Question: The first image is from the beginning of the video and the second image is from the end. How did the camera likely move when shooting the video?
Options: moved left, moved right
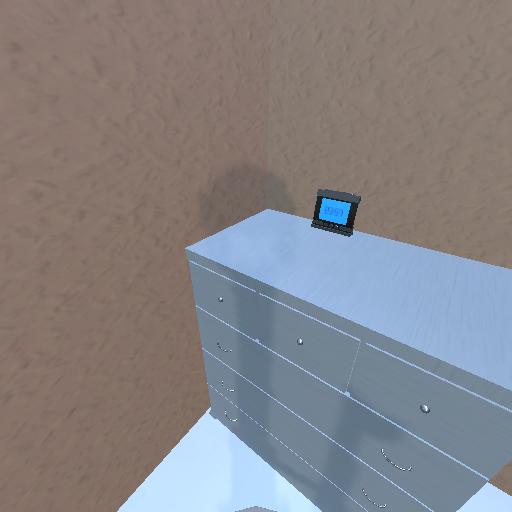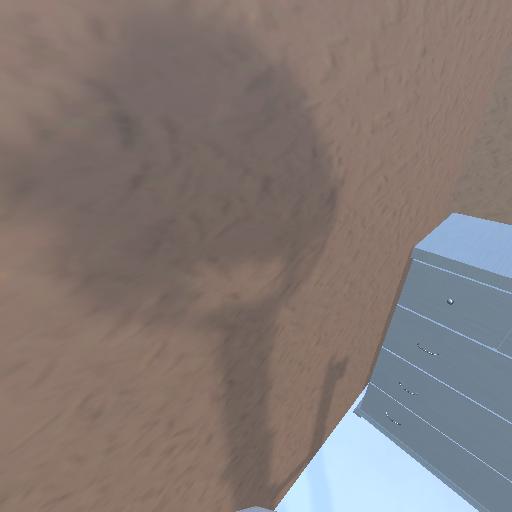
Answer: moved left